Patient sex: M
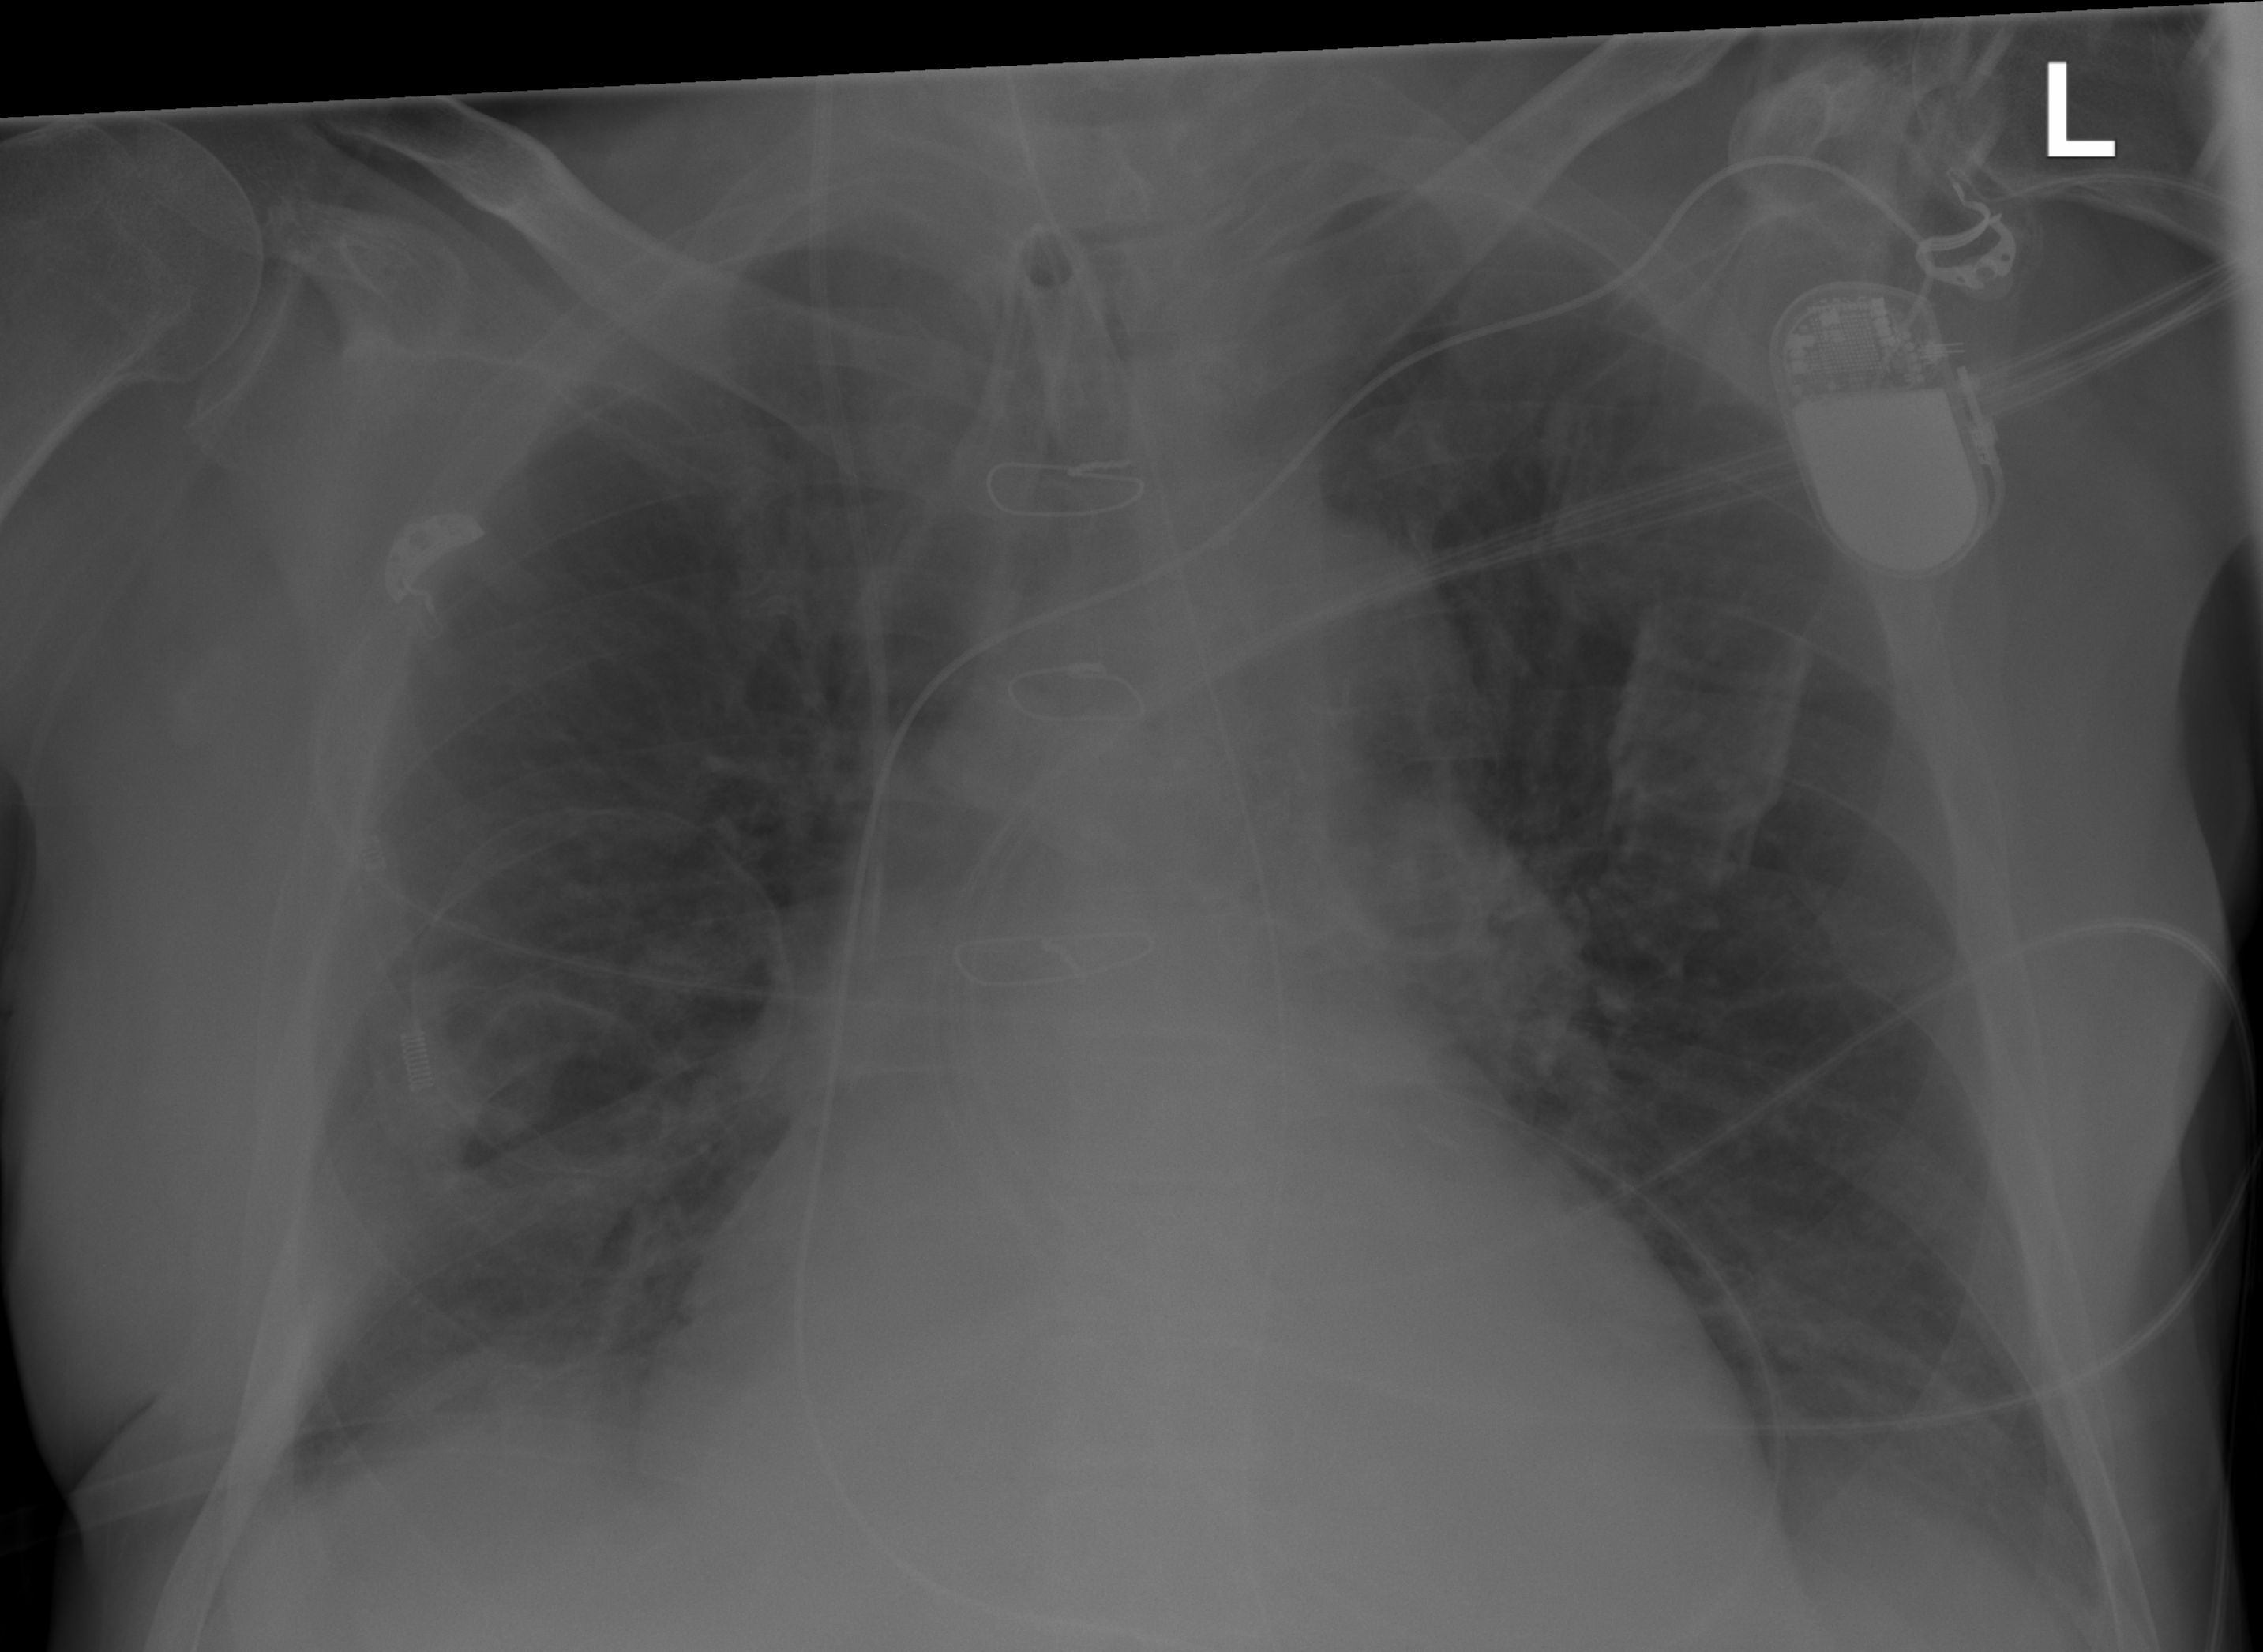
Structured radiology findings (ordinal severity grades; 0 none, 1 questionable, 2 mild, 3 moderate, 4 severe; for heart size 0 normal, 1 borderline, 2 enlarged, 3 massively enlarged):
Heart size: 3
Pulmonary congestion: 2
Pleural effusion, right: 1
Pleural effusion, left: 1
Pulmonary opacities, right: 0
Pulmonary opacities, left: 0
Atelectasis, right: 2
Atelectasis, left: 0